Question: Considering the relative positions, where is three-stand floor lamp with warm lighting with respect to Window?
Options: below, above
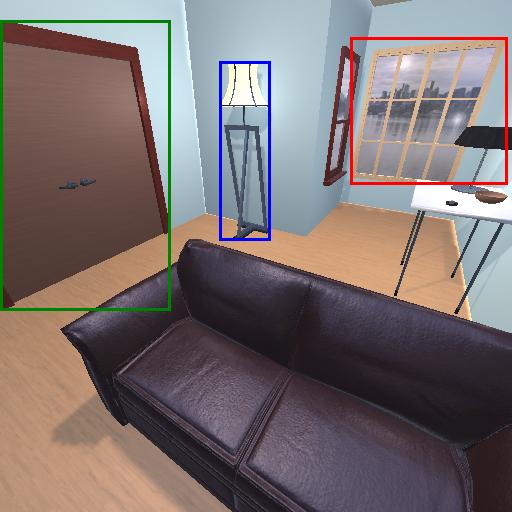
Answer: below